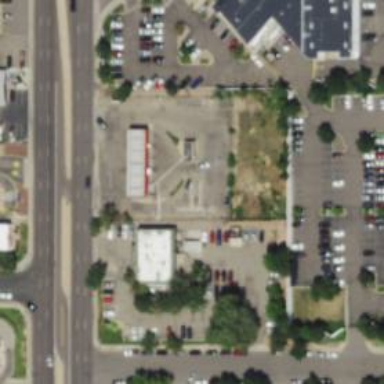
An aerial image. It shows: Convenience shop.